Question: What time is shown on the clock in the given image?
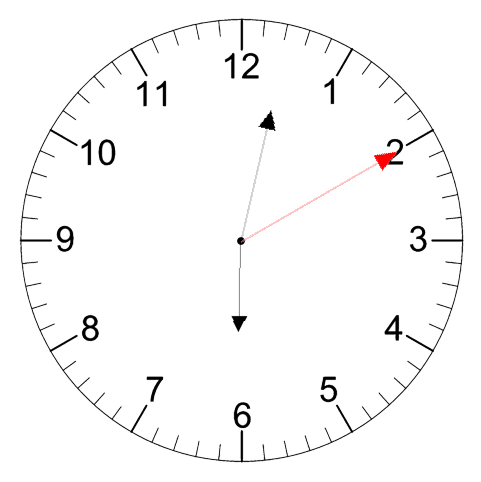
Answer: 06:02:10